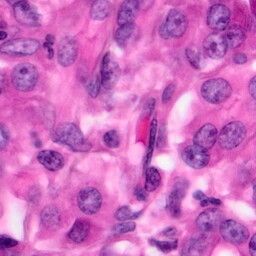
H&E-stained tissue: Pancreatic